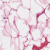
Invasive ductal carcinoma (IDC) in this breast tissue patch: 0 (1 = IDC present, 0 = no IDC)